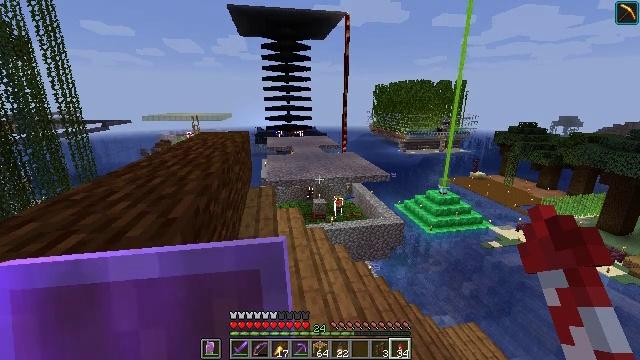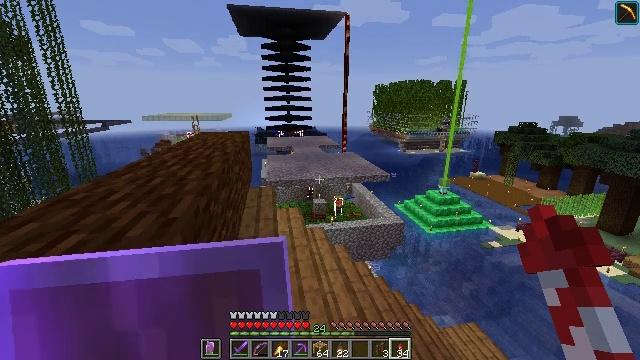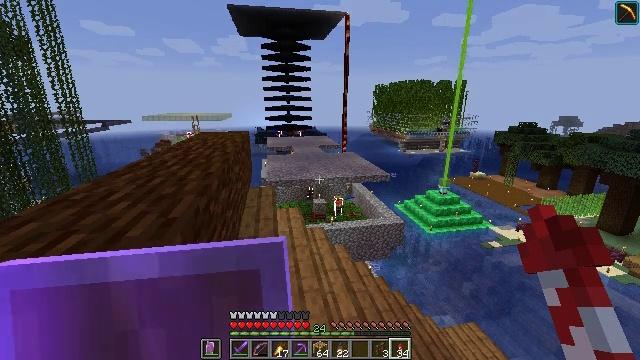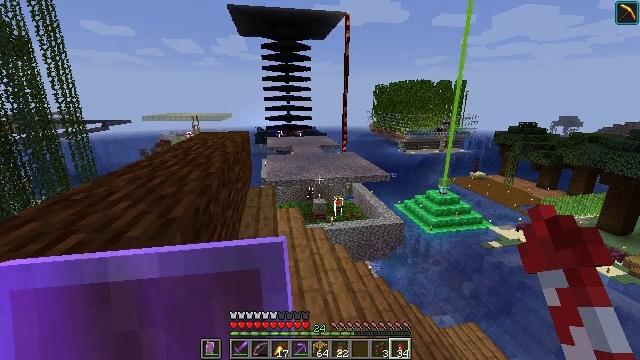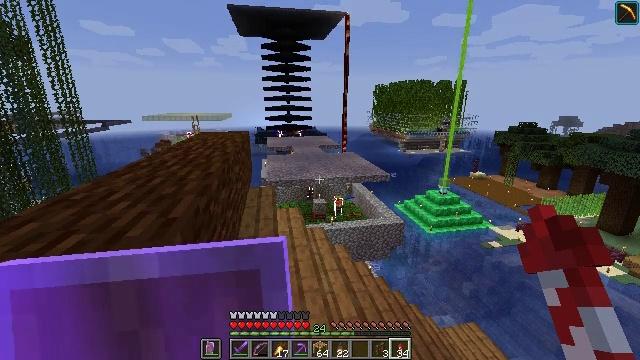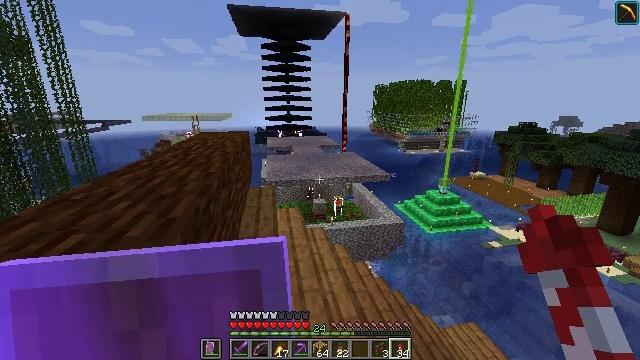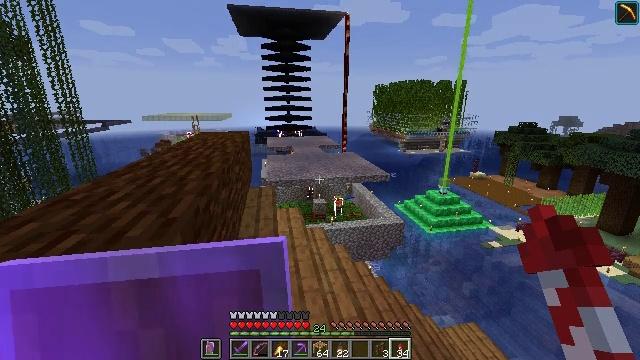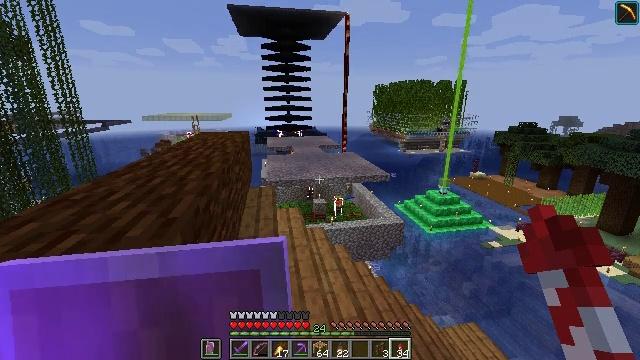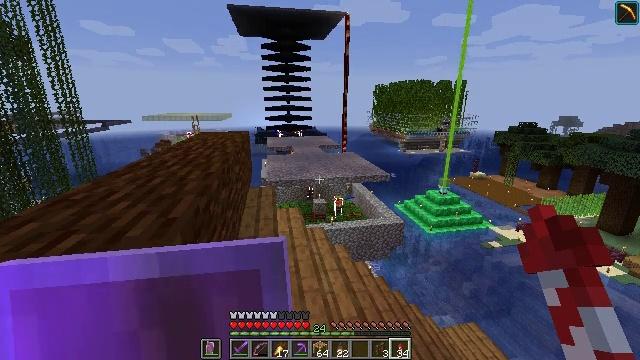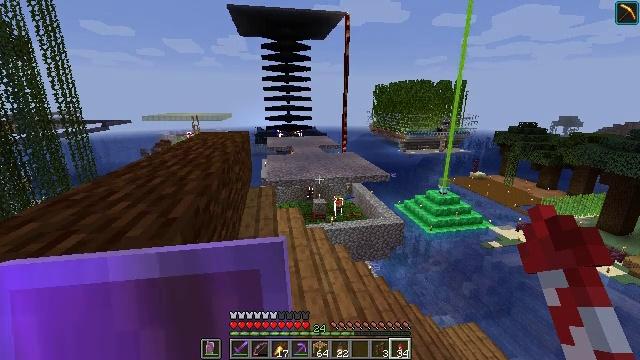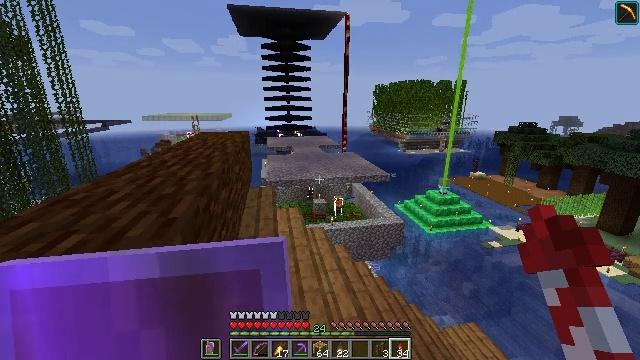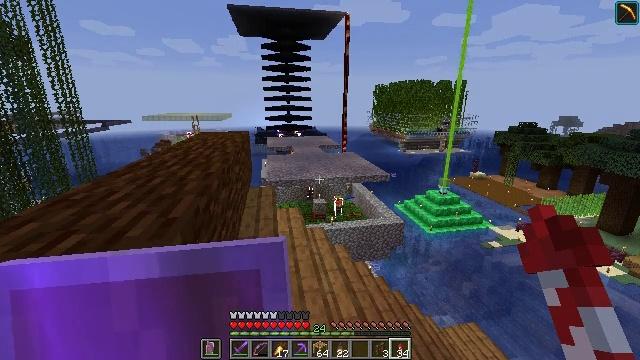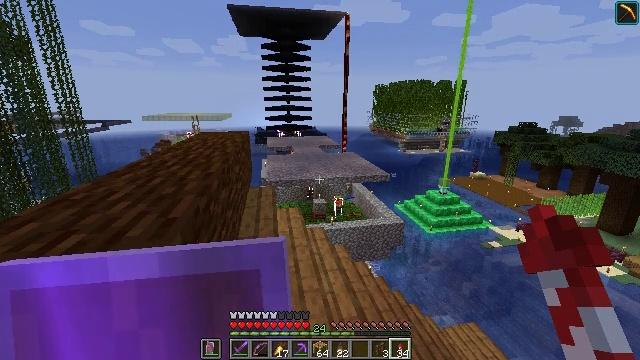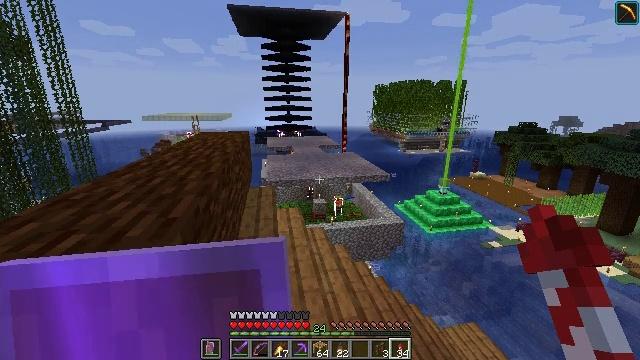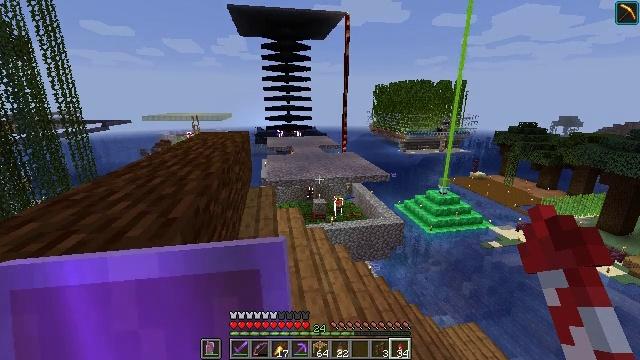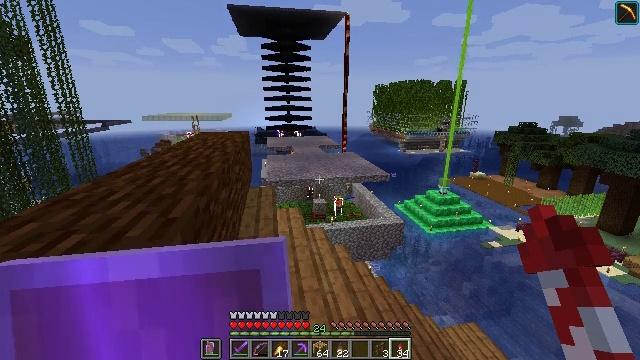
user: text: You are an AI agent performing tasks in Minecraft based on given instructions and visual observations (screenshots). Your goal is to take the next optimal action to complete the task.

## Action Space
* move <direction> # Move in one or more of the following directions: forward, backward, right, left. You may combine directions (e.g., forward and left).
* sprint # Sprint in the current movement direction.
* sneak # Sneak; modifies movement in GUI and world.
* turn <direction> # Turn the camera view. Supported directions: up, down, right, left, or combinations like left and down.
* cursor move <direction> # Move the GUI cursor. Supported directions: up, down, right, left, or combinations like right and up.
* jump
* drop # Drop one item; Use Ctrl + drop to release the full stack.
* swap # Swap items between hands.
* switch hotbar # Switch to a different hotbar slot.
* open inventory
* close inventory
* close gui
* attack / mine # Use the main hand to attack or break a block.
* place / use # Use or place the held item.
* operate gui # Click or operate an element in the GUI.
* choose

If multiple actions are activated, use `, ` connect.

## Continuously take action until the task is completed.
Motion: motion action
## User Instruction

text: Open a crafting table to make a brown carpet.
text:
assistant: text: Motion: no_op
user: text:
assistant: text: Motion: no_op
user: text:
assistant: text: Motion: no_op
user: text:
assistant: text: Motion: no_op
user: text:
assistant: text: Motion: no_op
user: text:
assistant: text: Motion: no_op
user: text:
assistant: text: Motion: no_op
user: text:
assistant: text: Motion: no_op
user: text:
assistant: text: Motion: no_op
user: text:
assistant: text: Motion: no_op
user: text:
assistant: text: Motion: no_op
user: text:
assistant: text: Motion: no_op
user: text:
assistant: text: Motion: no_op
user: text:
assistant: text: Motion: no_op
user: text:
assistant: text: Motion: no_op
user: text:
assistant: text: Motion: no_op
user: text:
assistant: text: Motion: no_op
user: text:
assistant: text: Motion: no_op
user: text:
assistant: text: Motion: no_op
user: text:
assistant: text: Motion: no_op
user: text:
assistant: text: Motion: no_op
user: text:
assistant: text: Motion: no_op
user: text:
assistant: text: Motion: no_op
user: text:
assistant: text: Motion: no_op
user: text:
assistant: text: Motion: no_op
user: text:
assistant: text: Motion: no_op
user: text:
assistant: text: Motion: no_op
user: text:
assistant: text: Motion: no_op
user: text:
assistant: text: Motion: no_op
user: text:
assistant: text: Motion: no_op